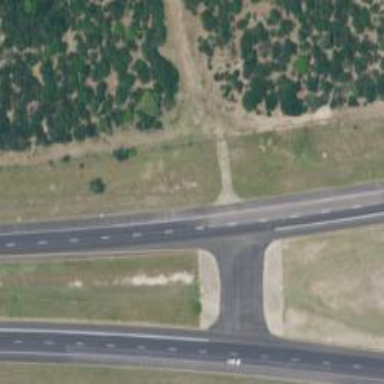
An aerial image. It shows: Trunk link highway.